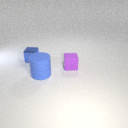
small blue metal cube behind small purple rubber cube